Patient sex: M
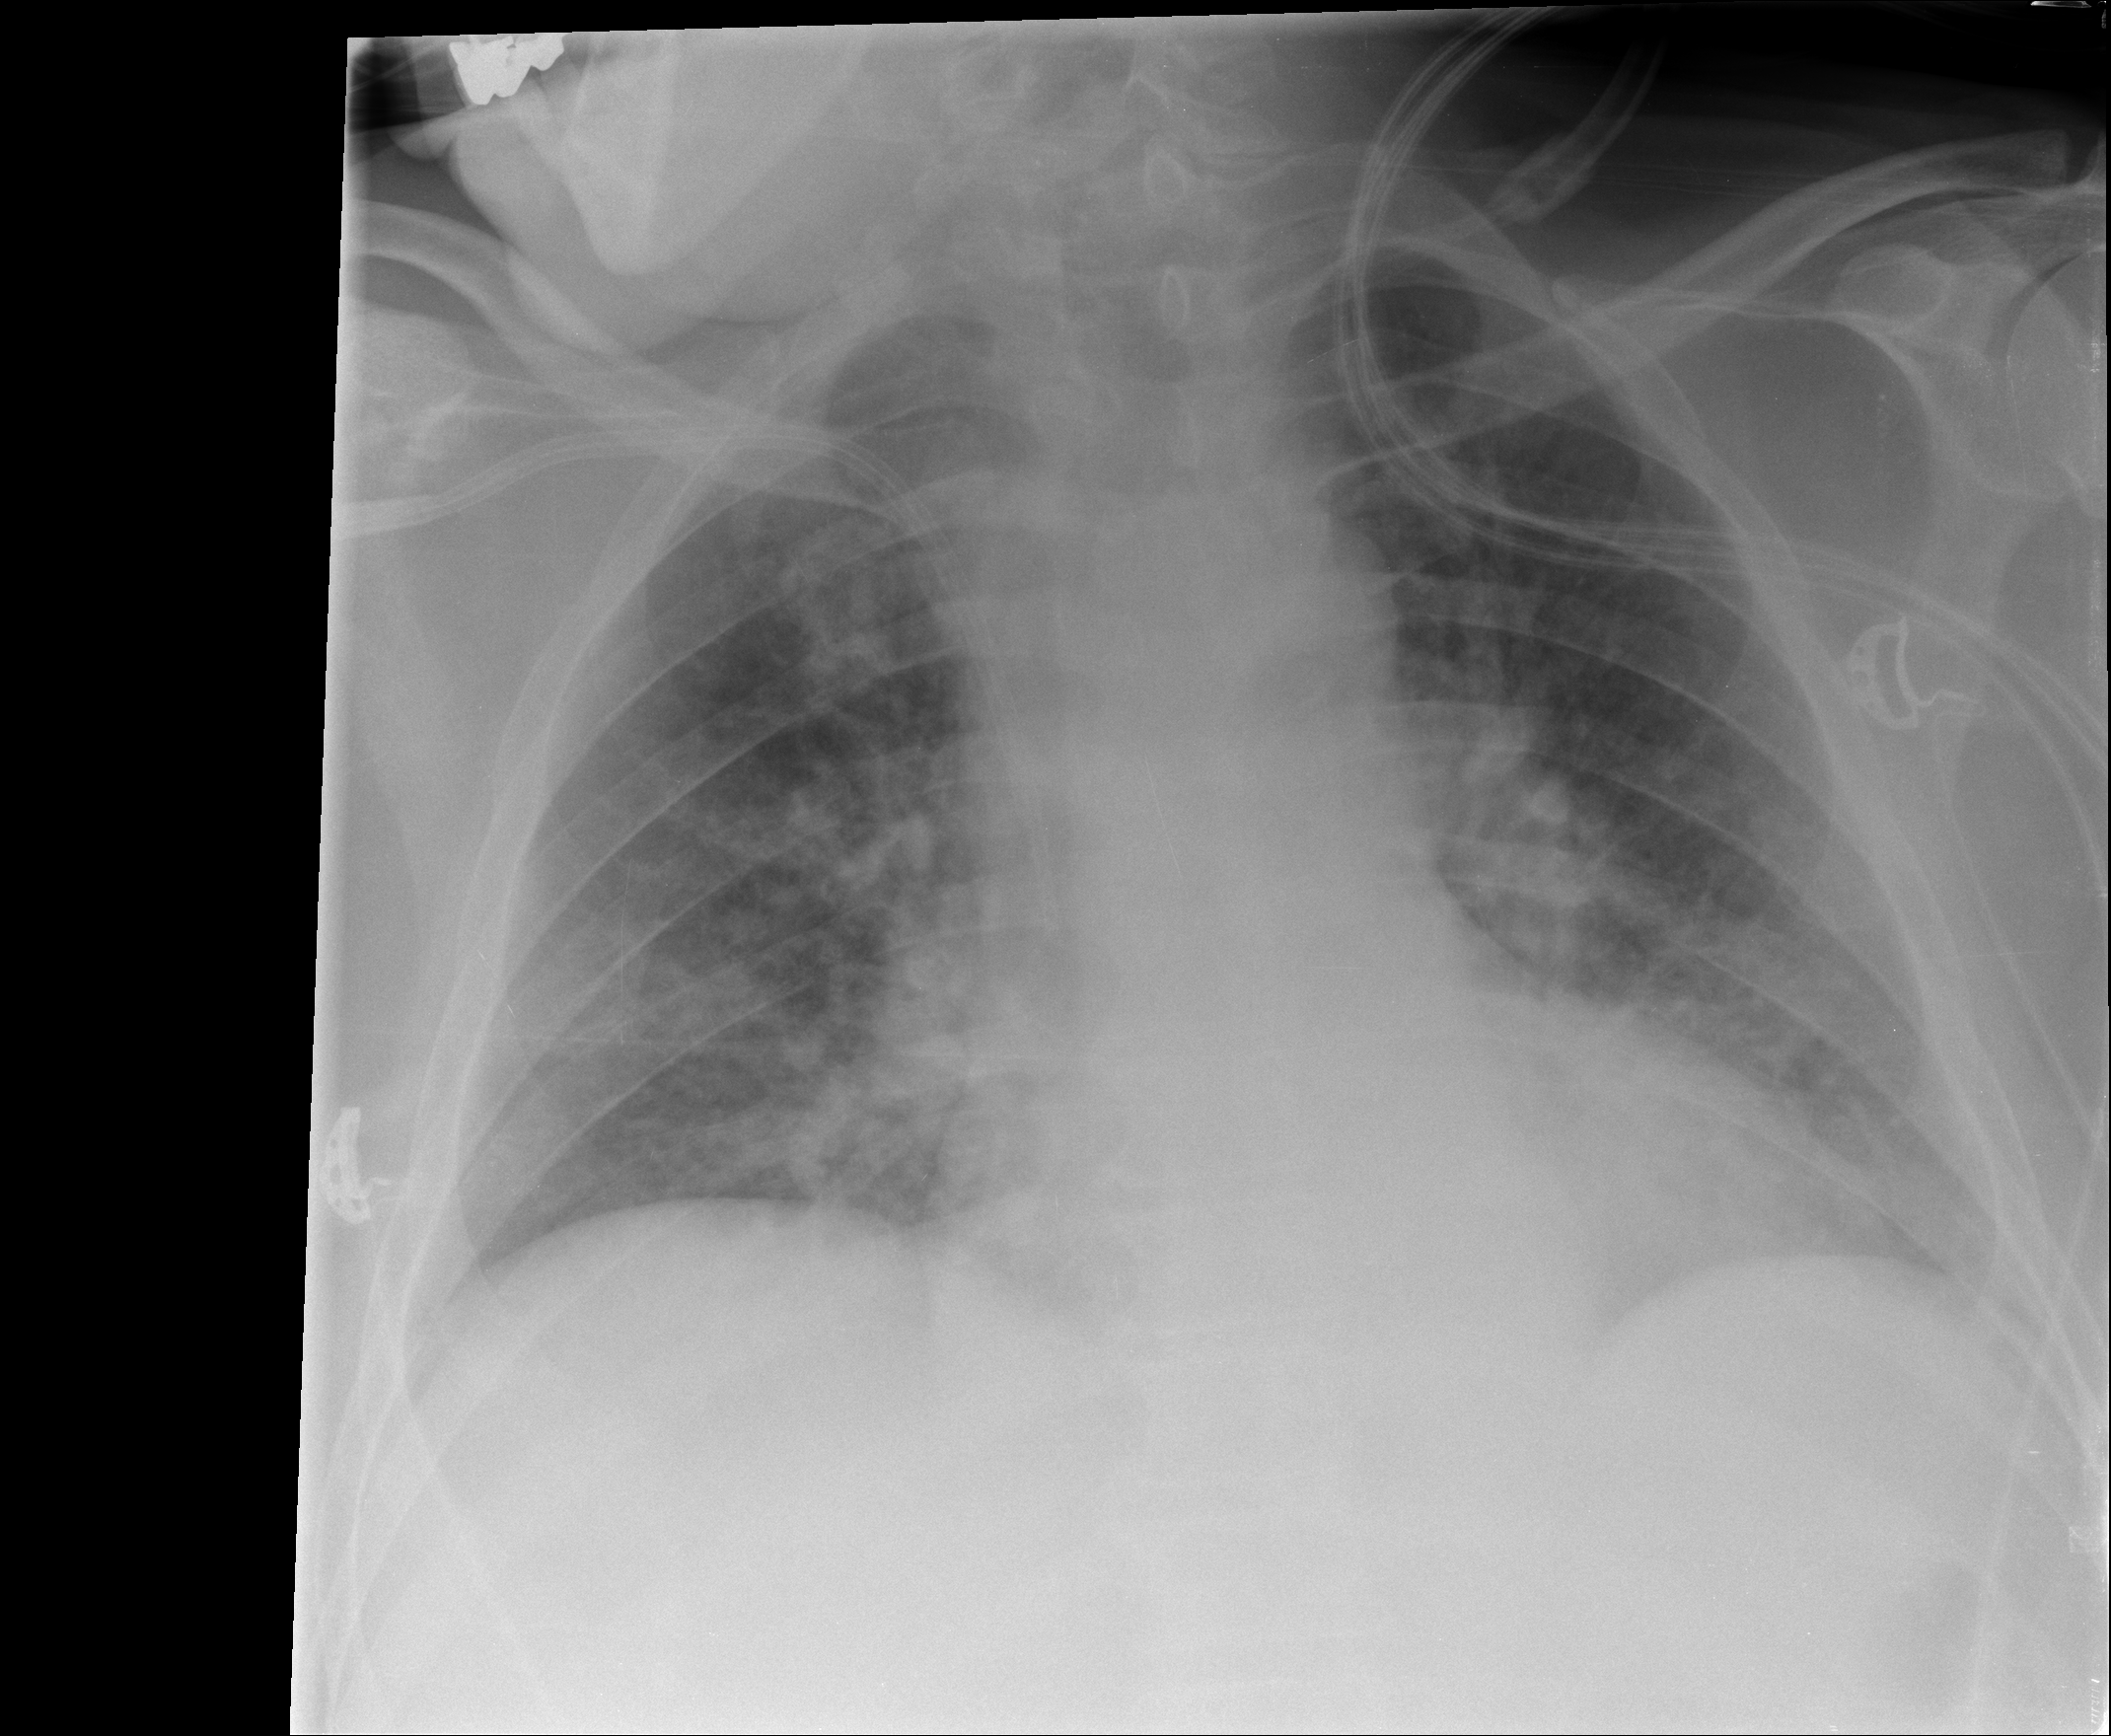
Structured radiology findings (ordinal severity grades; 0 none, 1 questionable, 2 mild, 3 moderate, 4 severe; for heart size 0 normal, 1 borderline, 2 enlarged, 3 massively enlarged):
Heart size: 1
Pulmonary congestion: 2
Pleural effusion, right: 0
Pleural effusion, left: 1
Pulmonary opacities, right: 0
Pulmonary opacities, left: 0
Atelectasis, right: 0
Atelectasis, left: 0